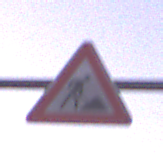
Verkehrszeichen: Arbeitsstelle
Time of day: Dawn
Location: Outdoor (RoadRail)
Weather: Clear
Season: NotSpecified
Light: Natural